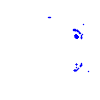
Particle: electron